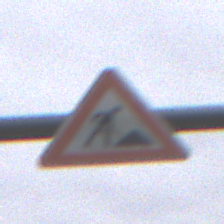
Verkehrszeichen: Arbeitsstelle
Umgebung: Outdoor, Suburban
Tageszeit: Midday
Wetter: Overcast
Licht: Natural
Jahreszeit: NotSpecified
Kontrast: LowContrast